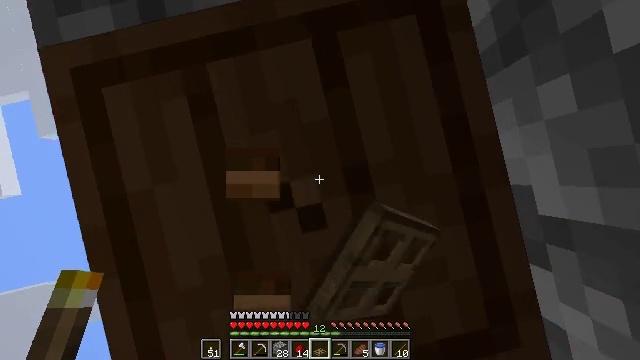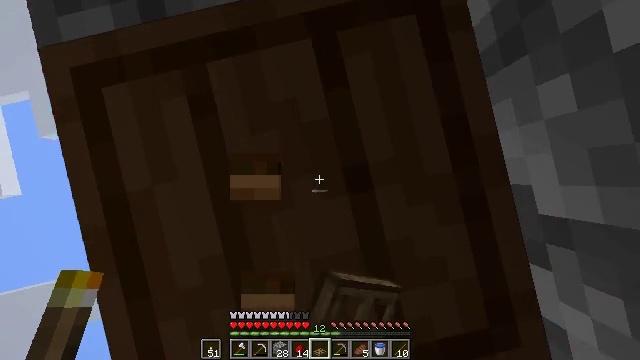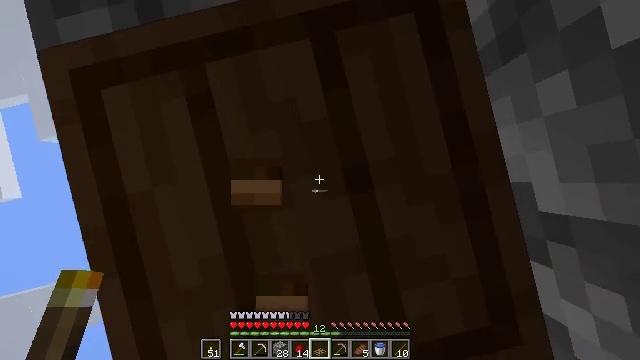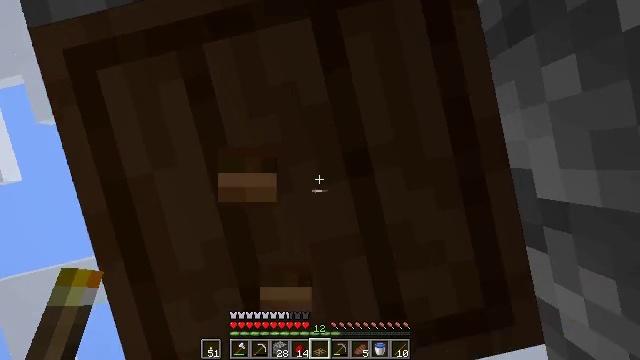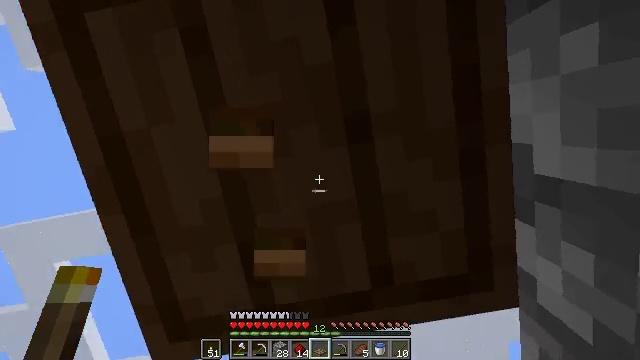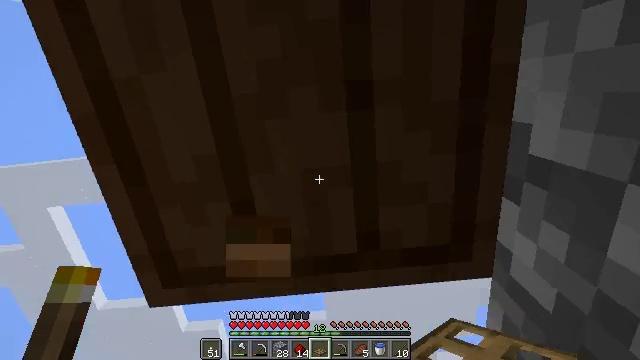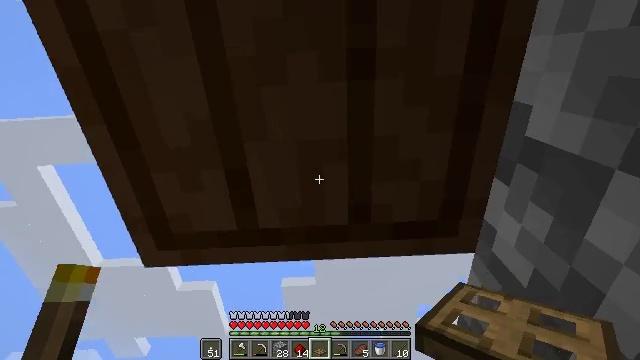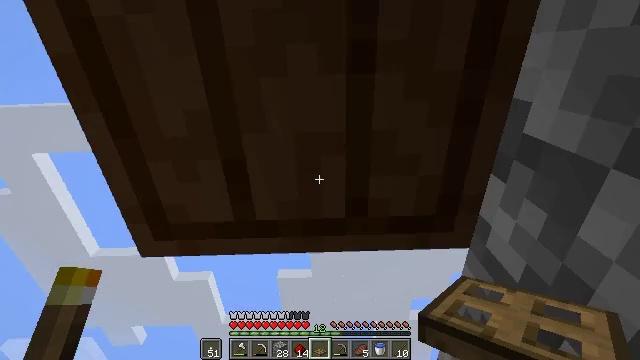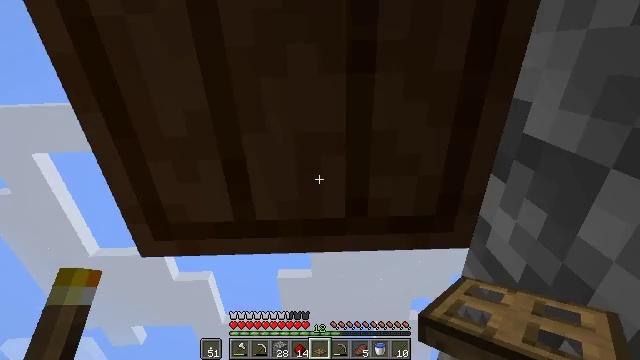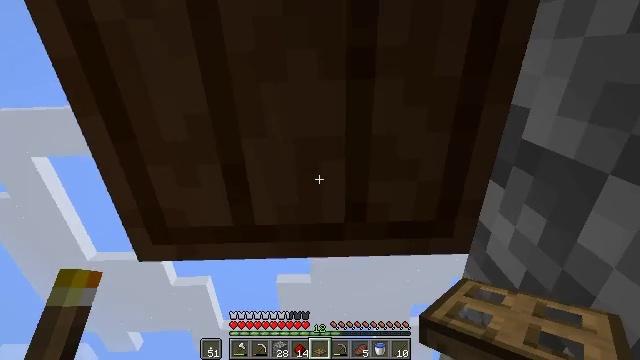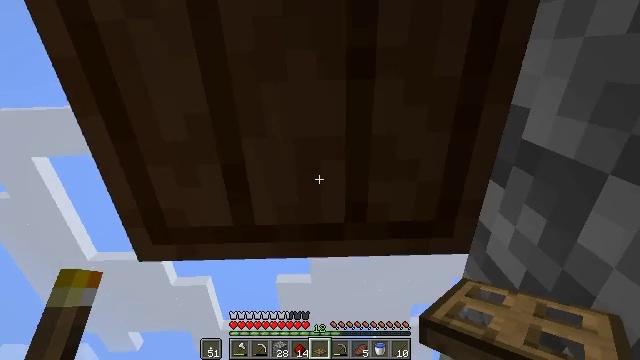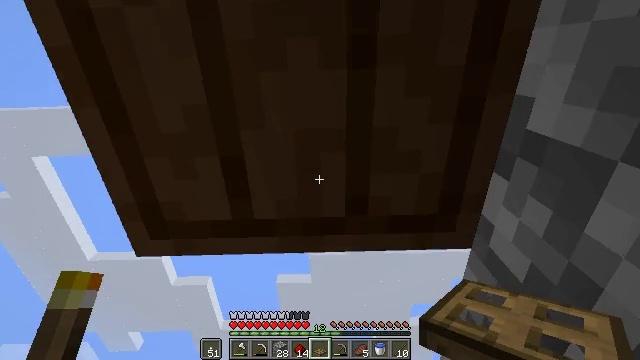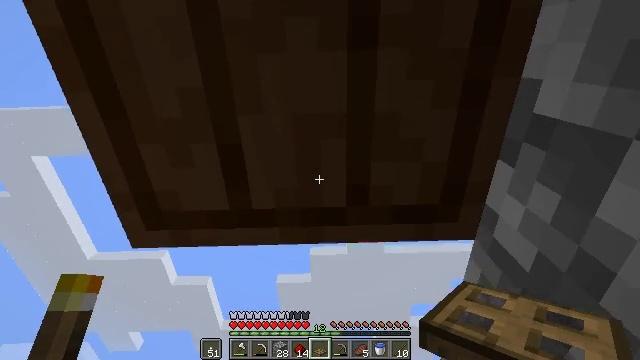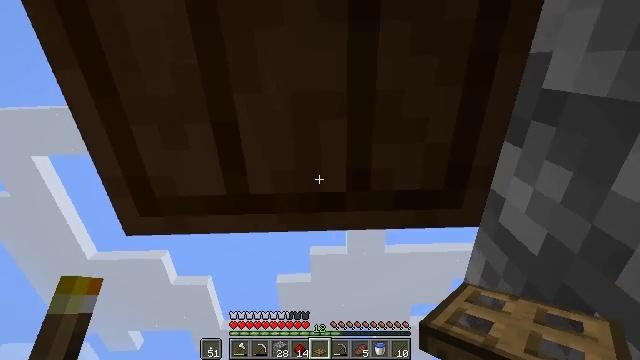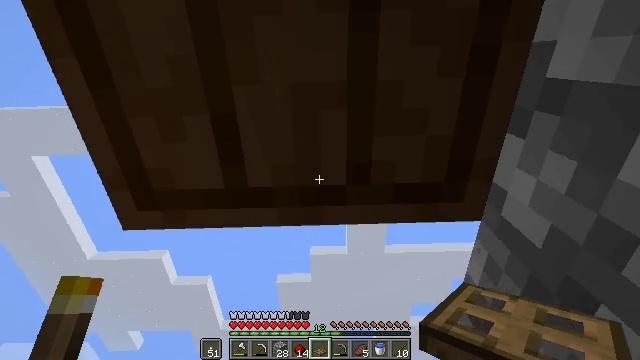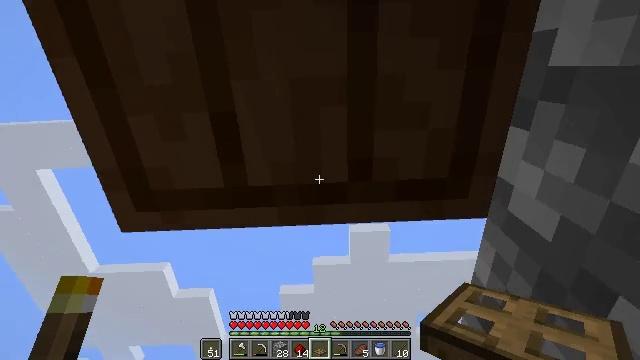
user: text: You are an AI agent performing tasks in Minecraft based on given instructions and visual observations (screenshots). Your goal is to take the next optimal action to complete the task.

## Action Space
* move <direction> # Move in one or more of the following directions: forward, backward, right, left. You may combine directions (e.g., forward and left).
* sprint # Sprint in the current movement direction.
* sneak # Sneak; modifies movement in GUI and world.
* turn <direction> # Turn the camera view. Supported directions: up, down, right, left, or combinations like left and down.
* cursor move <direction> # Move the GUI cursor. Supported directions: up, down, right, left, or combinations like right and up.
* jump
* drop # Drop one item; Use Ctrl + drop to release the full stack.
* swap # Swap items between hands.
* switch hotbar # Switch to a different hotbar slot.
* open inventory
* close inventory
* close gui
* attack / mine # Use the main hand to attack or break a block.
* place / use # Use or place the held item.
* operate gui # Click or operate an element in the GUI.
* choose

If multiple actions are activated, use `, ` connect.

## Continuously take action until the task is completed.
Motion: motion action
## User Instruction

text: Mine the composter block.
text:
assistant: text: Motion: no_op
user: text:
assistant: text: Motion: no_op
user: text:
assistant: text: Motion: turn down
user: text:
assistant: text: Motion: turn right and down
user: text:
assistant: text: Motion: turn right and down
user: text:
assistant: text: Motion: turn right and down
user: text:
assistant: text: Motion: turn right and down
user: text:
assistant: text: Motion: no_op
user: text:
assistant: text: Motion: turn up
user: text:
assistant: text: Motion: no_op
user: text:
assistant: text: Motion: move forward
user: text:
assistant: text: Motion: move forward
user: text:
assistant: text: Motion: move forward
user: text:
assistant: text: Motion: no_op
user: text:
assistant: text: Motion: turn up
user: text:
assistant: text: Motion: turn up
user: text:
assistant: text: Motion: no_op
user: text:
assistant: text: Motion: no_op
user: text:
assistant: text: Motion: turn down
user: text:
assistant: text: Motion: turn right and down
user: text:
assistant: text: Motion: turn right and down
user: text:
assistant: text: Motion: turn right and down
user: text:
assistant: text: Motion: turn right and down
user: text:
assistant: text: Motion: no_op
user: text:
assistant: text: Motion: no_op
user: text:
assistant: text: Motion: no_op
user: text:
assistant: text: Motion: no_op
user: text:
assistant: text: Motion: no_op
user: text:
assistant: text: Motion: turn left and up
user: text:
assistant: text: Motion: turn left and up